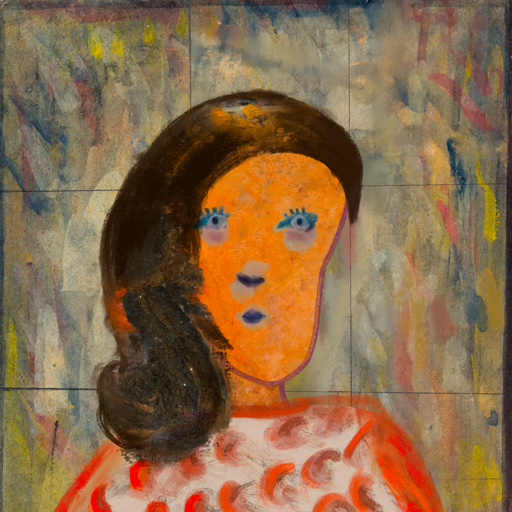
Background: GypsyMother, Head And Neck Front: Hypocrite, Face Front: Hill_Girl, Bust: Rupkatha, Hair Front: Gypsy_Queen, Head Accessory: Blank, Second Necklace: Blank, Necklace: Blank, Baby: Blank